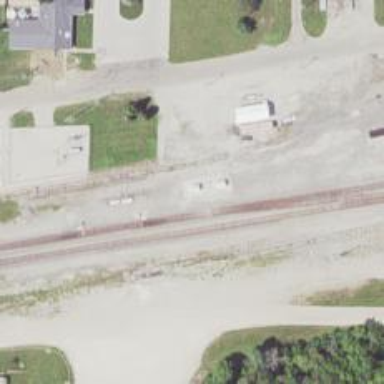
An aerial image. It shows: Railway crossover.